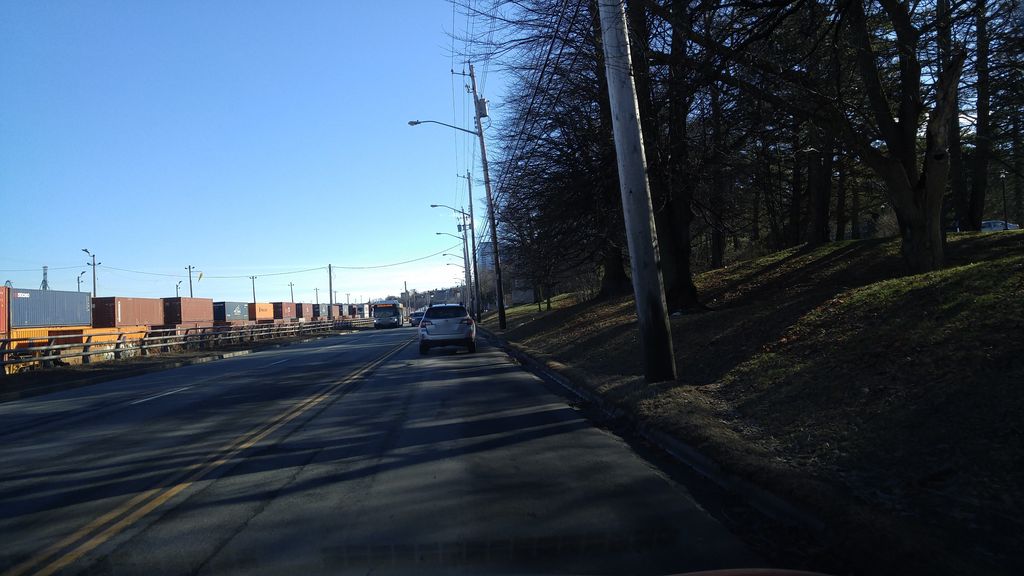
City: halifax